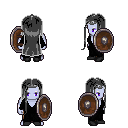
a pixel art fantasy rpg character, male body template, dark elf, purple skin, gray robe, robe skirt, gray extra-long hairstyle, iron tiara, black shoes, shield, four views (front, back, left, right), 2x2 character sprite sheet, small pixel art, hard edges, no anti-aliasing